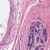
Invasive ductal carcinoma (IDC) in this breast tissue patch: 0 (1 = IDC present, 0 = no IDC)